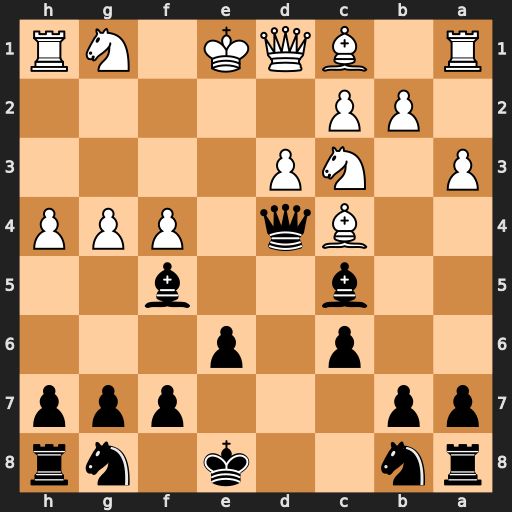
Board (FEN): rn2k1nr/pp3ppp/2p1p3/2b2b2/2Bq1PPP/P1NP4/1PP5/R1BQK1NR
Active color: b
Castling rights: KQkq
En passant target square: -
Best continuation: Qf2#